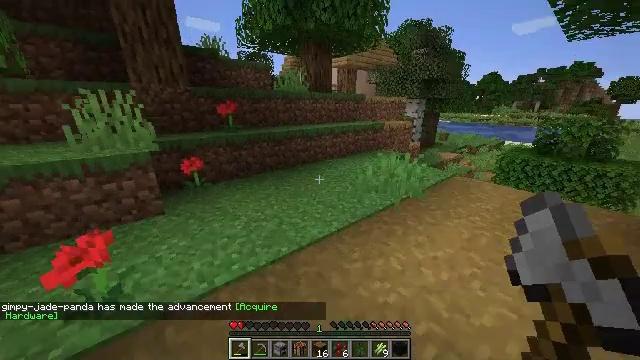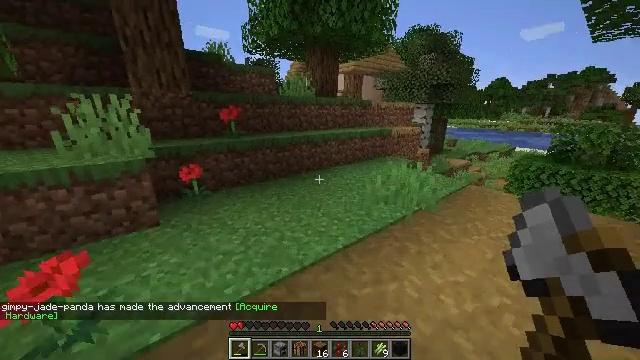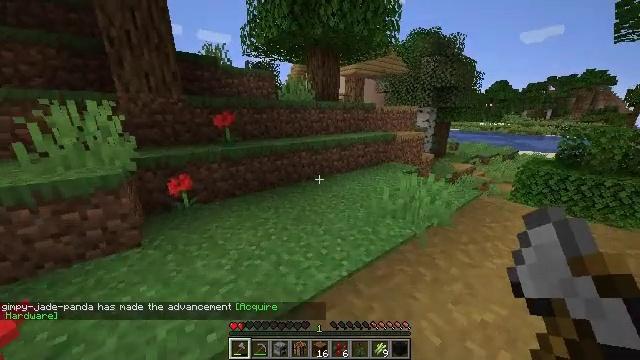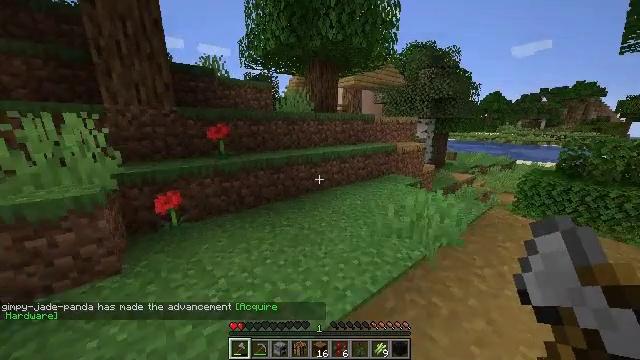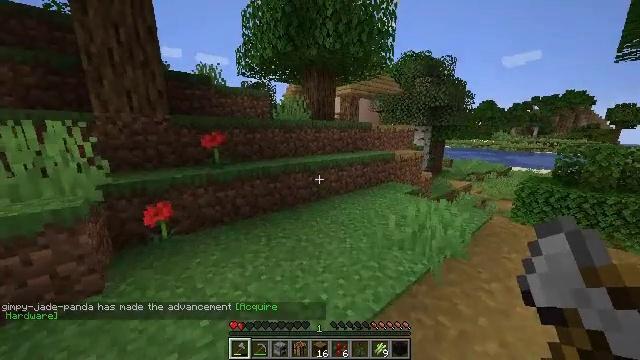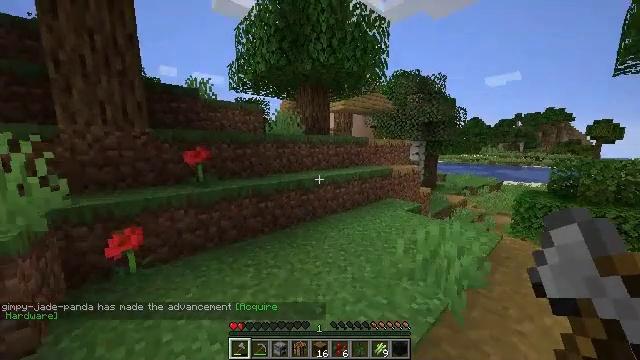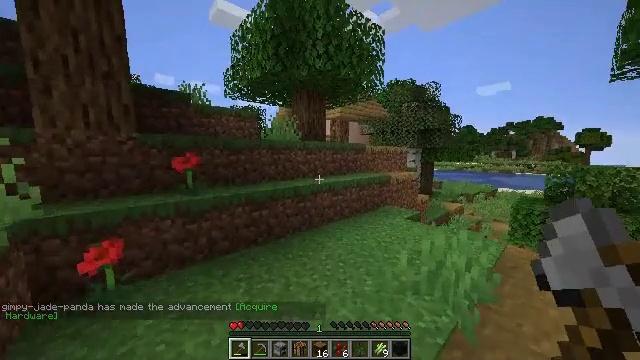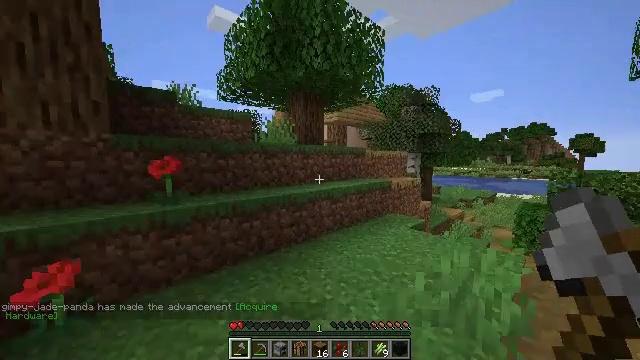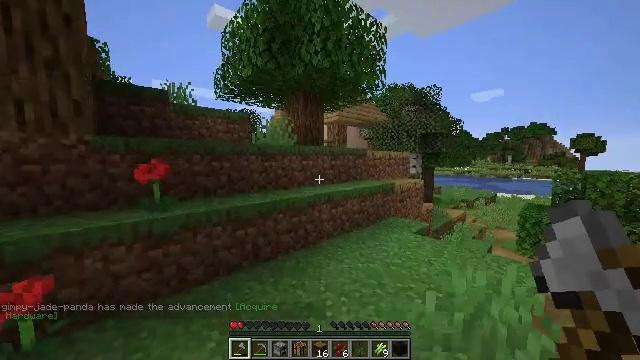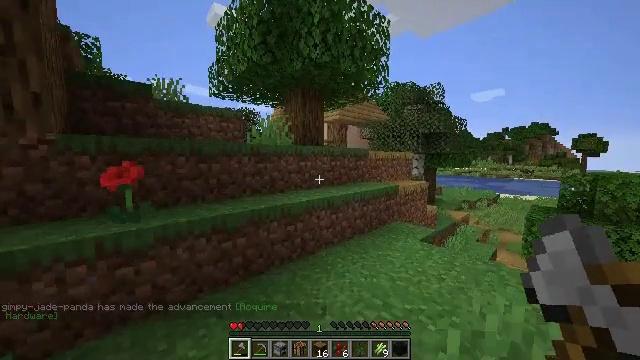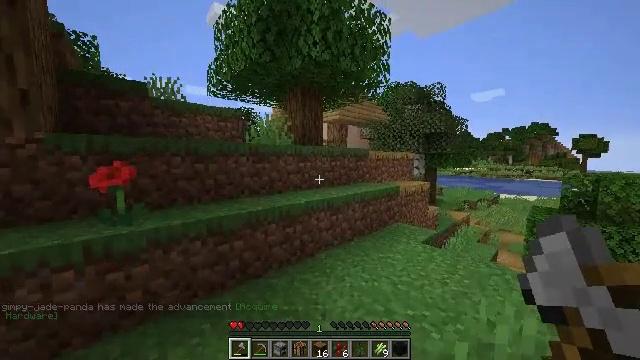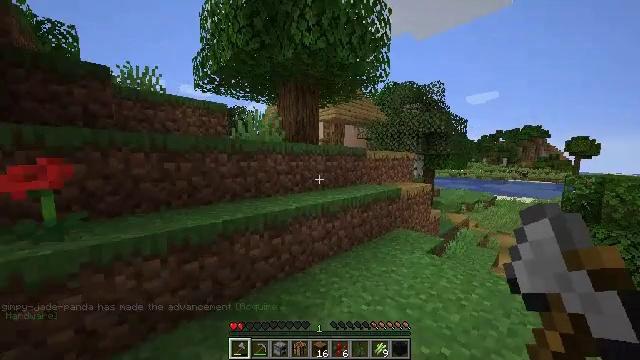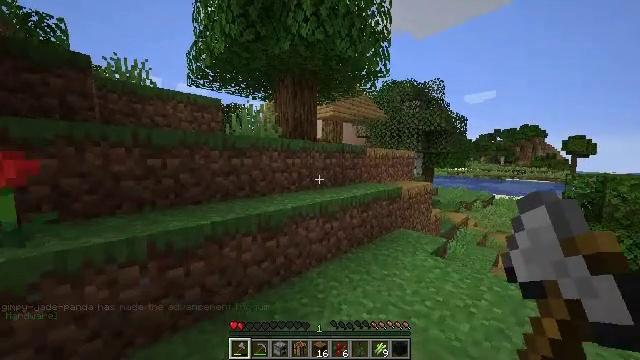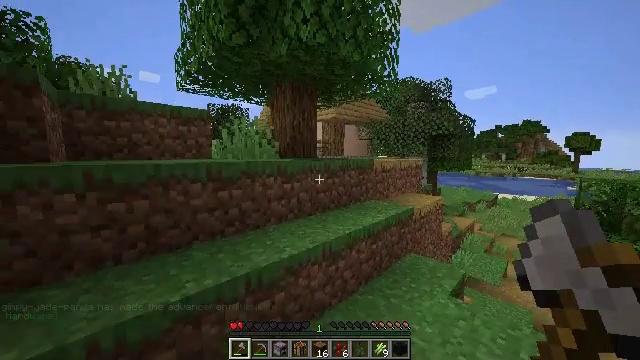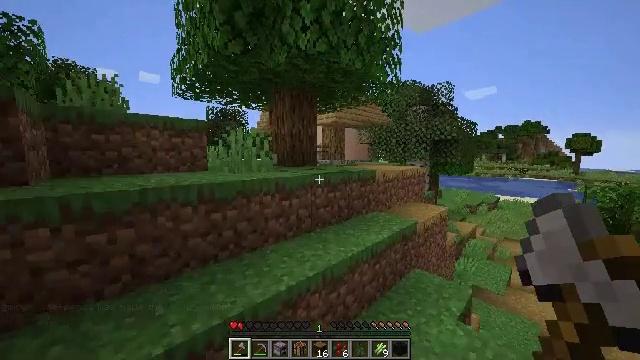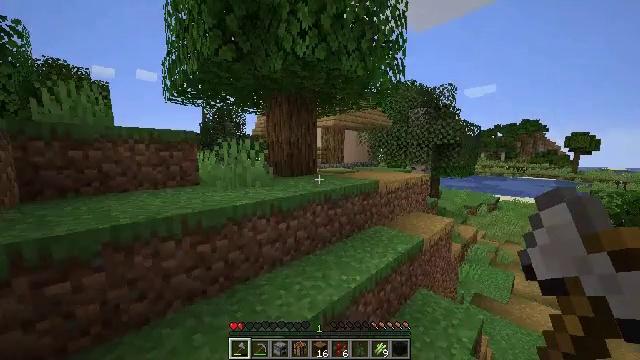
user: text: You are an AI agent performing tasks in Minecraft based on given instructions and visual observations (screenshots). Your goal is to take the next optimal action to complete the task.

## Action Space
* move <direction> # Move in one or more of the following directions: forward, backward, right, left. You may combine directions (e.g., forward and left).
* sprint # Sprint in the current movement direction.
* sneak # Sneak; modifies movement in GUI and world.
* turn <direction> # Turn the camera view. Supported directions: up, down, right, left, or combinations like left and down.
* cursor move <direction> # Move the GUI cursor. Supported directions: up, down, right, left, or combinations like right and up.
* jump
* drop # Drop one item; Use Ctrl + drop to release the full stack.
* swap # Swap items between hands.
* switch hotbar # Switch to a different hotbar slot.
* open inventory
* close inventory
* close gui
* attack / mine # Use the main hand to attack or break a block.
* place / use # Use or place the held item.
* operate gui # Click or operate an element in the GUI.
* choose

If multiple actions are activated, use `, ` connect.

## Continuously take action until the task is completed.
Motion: motion action
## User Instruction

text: Destroy the bookshelf.
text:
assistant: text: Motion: move forward, sprint, turn left and up
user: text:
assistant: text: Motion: move forward, sprint
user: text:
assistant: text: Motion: move forward, sprint, turn up
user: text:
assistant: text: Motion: move forward, sprint, turn up
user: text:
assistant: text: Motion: move forward, sprint, turn right and up
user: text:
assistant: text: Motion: move forward, sprint, turn right and up
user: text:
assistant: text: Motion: move forward, sprint, turn up
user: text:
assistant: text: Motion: move forward, sprint
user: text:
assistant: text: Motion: move forward, sprint
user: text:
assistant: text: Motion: move forward, sprint
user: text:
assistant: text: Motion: move forward, sprint, turn right
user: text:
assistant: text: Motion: move forward, sprint
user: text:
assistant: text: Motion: move forward, sprint, jump
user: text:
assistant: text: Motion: move forward, sprint, jump
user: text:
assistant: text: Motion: move forward, sprint, jump
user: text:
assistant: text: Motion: move forward, sprint, turn right, jump
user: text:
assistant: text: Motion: move forward, sprint, turn right, jump
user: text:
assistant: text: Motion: move forward, sprint, turn right, jump
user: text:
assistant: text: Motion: move forward, sprint, turn right, jump
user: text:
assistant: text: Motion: move forward, sprint, turn right and down, jump
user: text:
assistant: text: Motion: move forward, sprint, turn right and down, jump
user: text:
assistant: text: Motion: move forward, sprint, turn right, jump
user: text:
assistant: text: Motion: move forward, sprint, jump
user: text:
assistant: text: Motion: move forward, sprint, jump
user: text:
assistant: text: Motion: move forward, sprint, jump
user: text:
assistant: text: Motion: move forward, sprint, turn left, jump
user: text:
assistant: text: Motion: move forward, sprint, turn left, jump
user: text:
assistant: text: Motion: move forward, sprint, turn left, jump
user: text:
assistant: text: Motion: move forward, sprint, jump
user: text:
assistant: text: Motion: move forward, sprint, jump